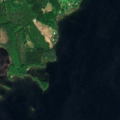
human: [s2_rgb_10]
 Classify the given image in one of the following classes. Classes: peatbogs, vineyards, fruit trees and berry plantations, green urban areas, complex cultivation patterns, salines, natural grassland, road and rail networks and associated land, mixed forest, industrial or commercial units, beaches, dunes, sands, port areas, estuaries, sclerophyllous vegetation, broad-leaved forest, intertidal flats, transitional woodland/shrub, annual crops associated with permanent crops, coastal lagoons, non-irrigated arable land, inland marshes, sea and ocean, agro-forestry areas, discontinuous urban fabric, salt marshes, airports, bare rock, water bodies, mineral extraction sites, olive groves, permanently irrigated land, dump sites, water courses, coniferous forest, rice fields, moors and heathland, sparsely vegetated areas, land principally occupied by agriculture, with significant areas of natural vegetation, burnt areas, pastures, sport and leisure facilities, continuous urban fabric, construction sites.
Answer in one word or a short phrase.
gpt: mixed forest, water bodies